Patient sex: M
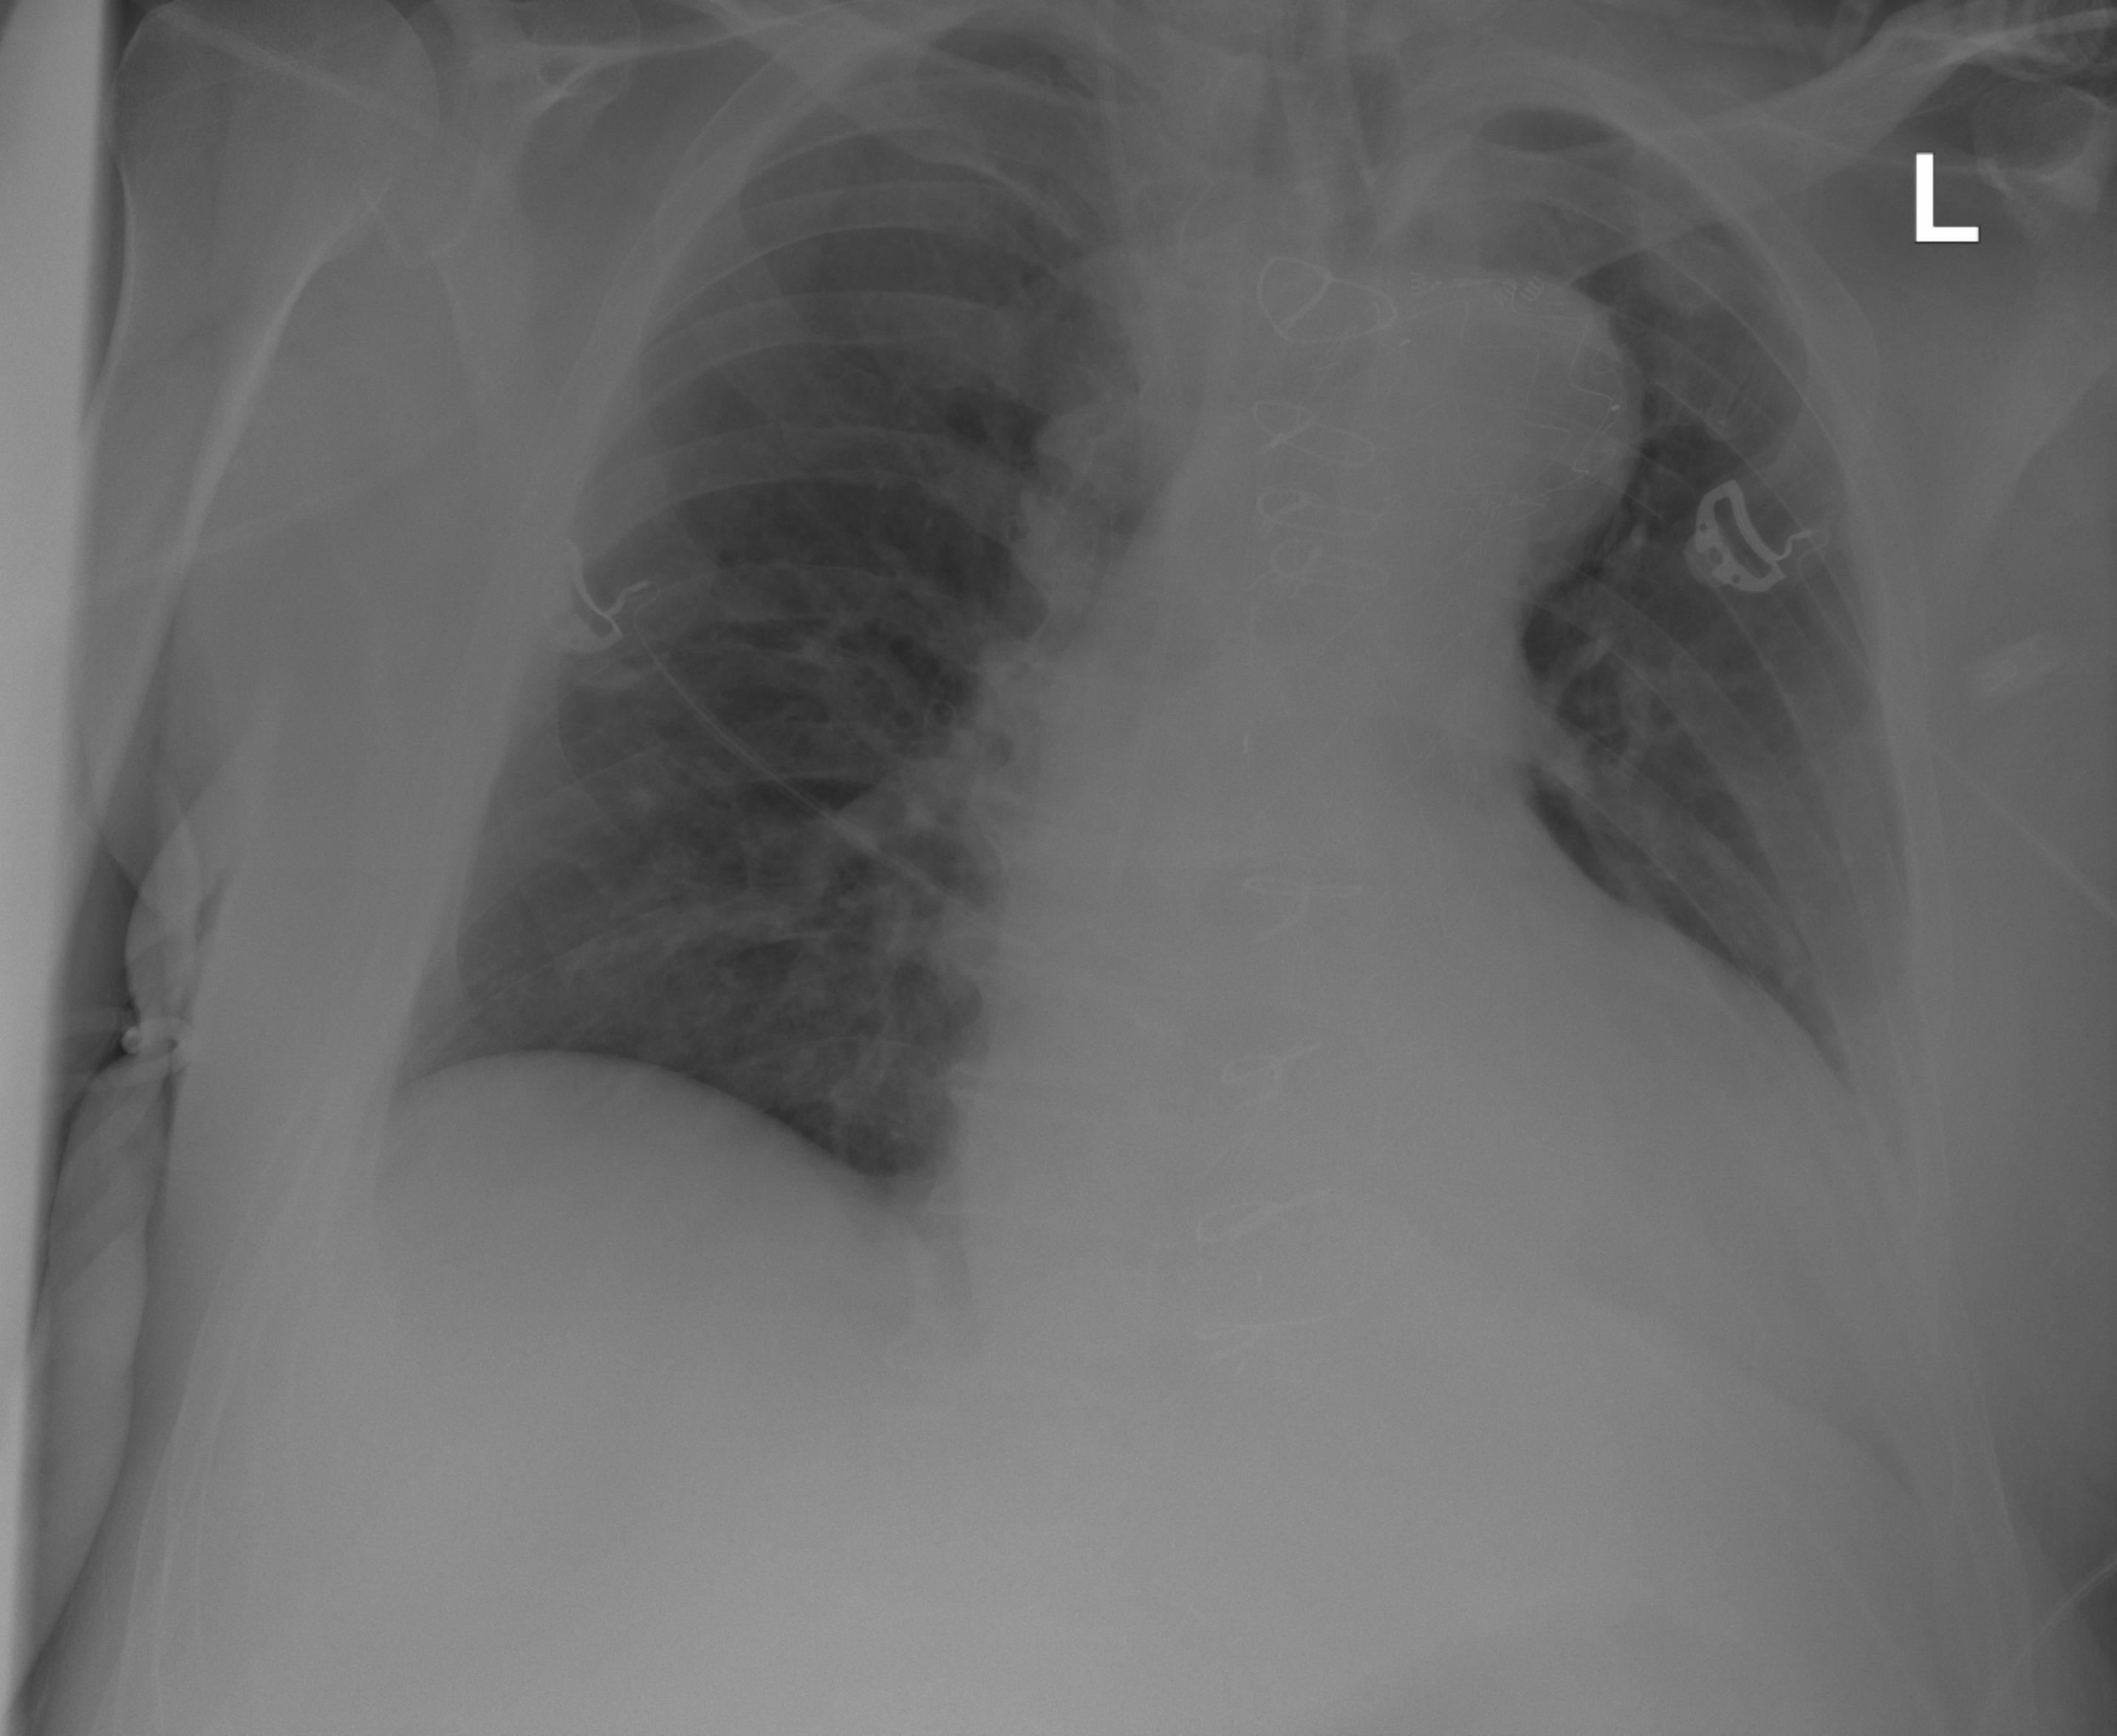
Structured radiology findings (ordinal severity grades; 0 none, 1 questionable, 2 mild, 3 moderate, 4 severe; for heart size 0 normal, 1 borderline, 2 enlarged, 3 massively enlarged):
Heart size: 2
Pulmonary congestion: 0
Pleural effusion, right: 0
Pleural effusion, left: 2
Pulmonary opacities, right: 0
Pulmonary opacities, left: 0
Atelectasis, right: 0
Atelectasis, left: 2